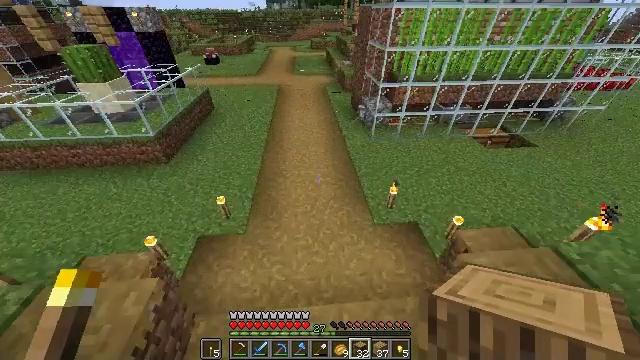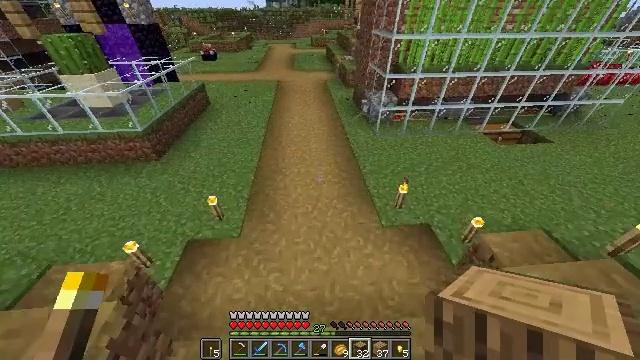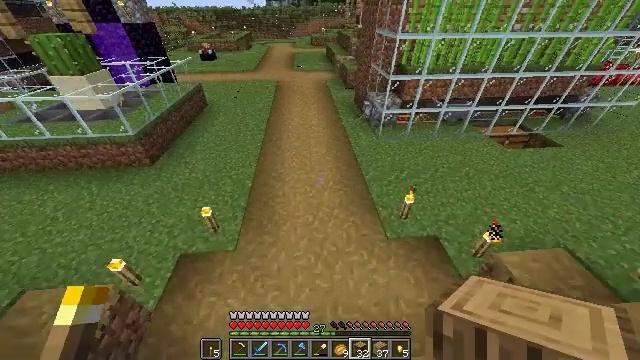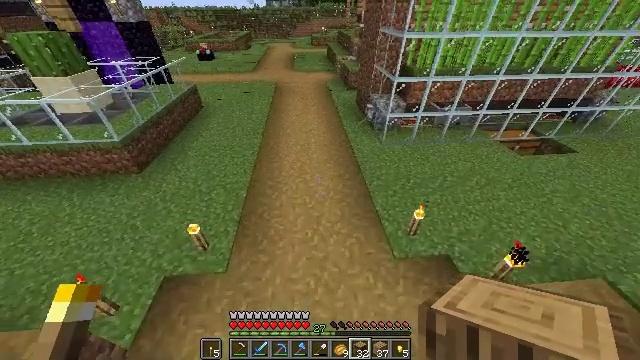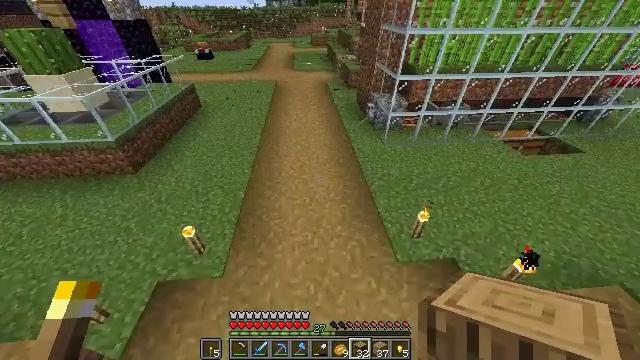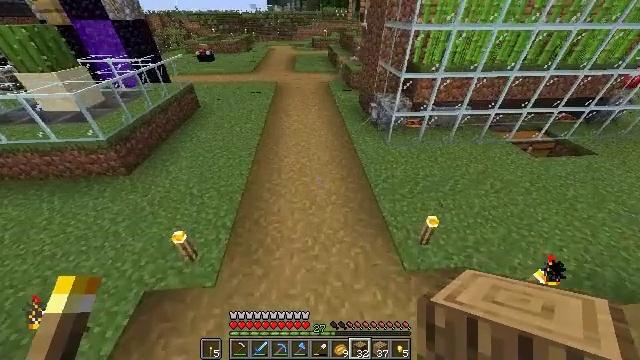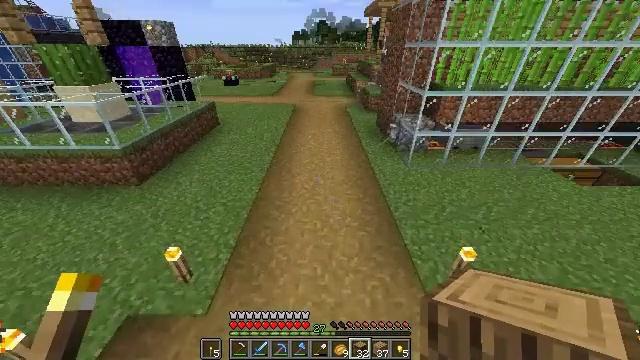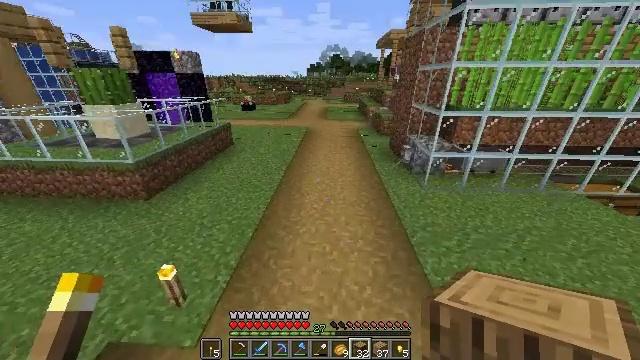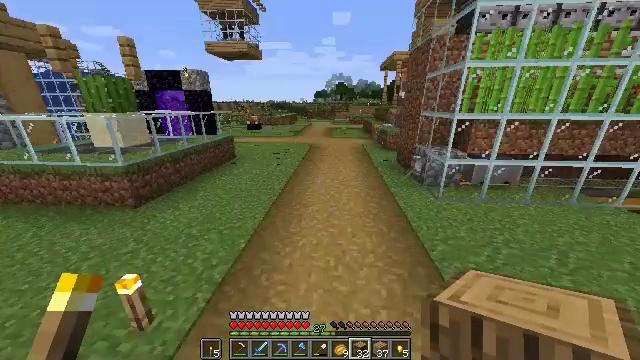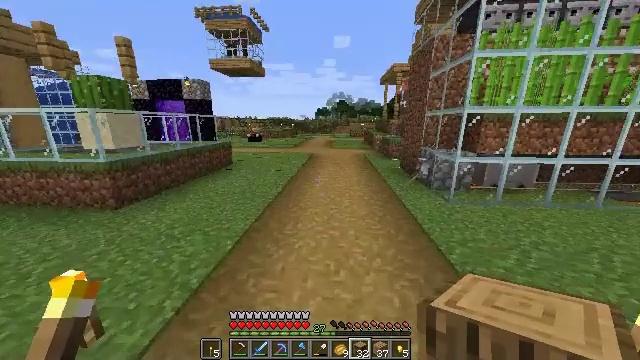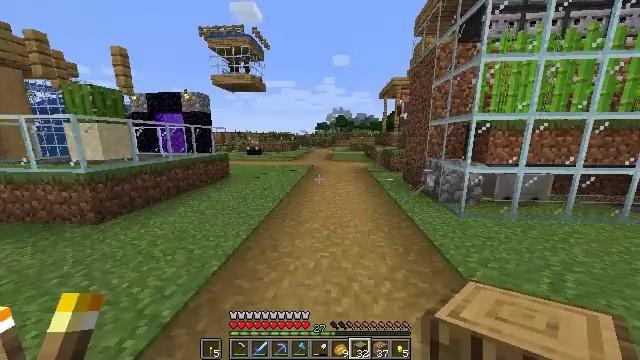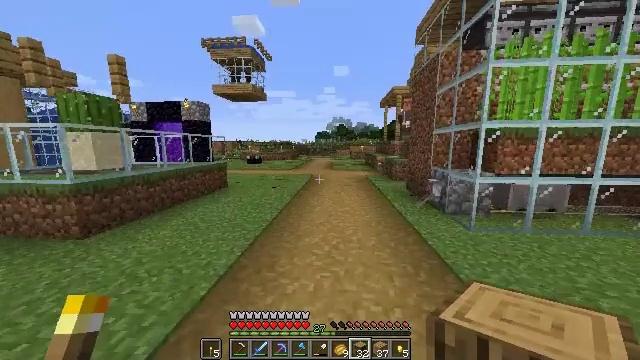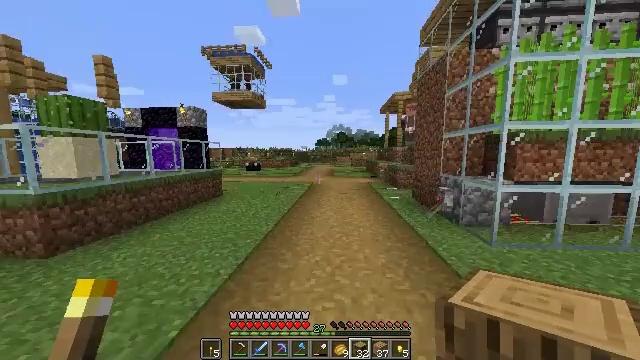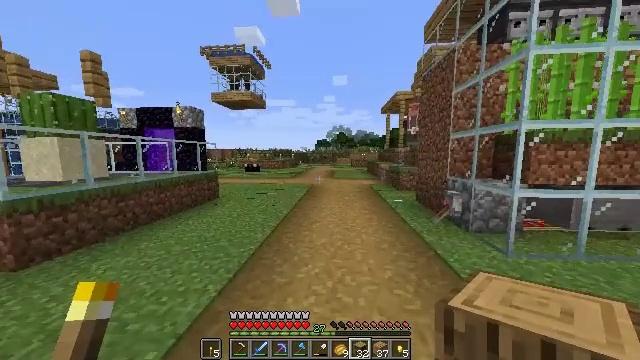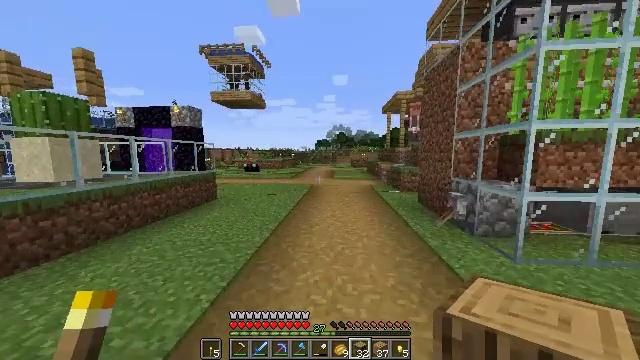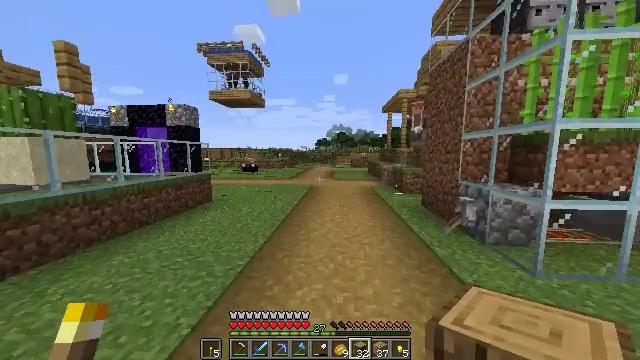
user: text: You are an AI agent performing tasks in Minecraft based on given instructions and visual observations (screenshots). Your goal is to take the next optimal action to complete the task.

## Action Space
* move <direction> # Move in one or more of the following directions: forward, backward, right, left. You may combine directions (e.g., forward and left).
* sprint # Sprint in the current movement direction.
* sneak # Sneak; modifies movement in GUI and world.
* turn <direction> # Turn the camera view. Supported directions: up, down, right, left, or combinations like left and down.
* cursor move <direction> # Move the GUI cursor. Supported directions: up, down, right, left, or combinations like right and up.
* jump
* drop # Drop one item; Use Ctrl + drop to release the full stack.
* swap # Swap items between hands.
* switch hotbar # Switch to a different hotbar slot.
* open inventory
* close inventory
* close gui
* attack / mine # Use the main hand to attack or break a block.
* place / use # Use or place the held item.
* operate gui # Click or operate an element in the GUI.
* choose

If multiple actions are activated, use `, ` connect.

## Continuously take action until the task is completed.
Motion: motion action
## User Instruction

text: Combine ingredients at the crafting table to get rabbit stew.
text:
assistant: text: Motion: move forward, sprint
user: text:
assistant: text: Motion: move forward, sprint
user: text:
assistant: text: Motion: move forward
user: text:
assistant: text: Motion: move forward
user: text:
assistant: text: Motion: move forward, sprint
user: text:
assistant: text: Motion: move forward, sprint, turn left and up
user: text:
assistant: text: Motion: move forward, sprint, turn left and up
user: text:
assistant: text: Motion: move forward, sprint, turn left and up
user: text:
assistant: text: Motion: move forward, turn up
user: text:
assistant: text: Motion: move forward, turn up
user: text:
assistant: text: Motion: move forward, turn up
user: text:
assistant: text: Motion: move forward, sprint, turn up
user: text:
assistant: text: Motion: move forward, sprint
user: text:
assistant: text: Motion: move forward, sprint
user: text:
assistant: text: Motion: move forward, sprint
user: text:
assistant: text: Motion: move forward, jump
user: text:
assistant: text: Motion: move forward, turn right, jump
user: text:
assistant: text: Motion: move forward, turn right, jump
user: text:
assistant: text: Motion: move forward, jump
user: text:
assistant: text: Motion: move forward, jump
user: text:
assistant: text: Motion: move forward, jump
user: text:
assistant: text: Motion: move forward, turn right, jump
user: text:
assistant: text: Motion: move forward, turn right, jump
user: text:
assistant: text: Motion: move forward, turn right, jump
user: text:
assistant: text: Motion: move forward, jump
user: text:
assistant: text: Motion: move forward, sprint, jump
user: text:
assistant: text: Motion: move forward, sprint, jump
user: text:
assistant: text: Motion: move forward, sprint, jump
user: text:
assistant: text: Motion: move forward, sprint, jump
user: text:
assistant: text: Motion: move forward, jump